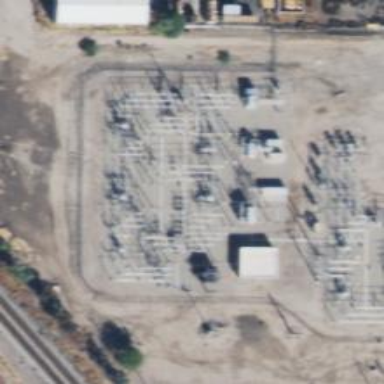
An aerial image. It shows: Switch used for power control.